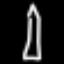
Label: pencil